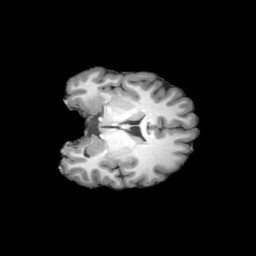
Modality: T1w
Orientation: coronal